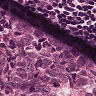
Metastatic tissue present: yes